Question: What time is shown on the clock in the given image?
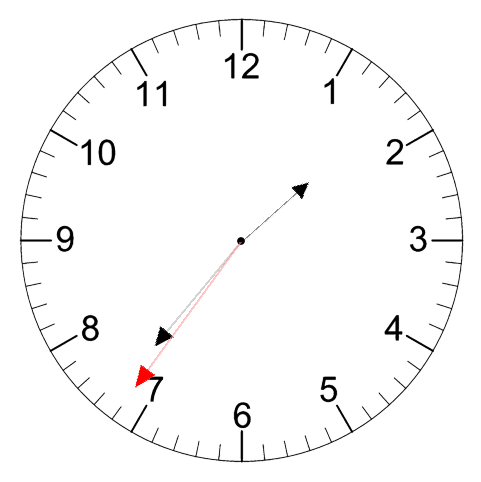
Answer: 01:36:36